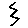
Label: zigzag